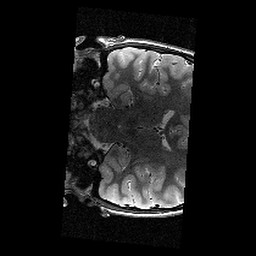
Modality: T2w
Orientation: coronal
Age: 13
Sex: female
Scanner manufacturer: siemens
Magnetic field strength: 3 T
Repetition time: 8.46 s
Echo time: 0.067 s